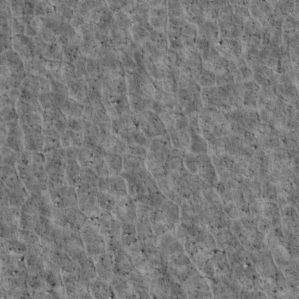
Label: non_frost